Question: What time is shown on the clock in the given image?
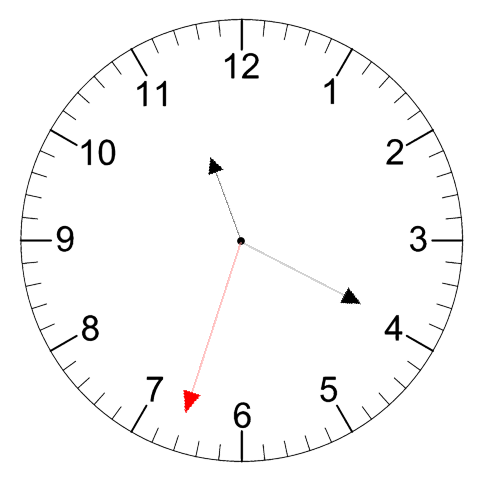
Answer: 11:19:33